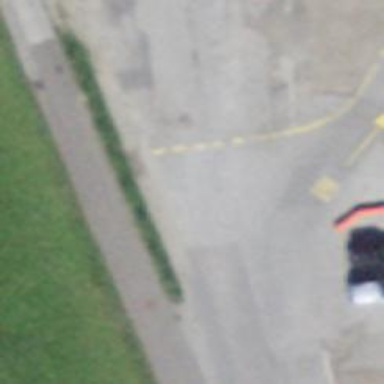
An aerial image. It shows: Public transport stop position.